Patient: sex F, age 76
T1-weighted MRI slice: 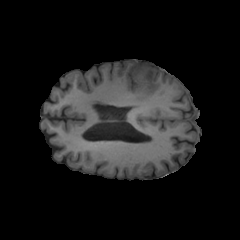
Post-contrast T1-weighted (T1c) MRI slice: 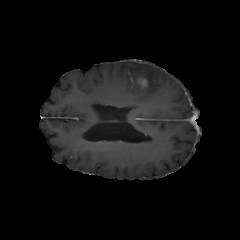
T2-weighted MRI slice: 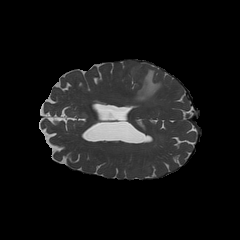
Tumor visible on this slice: yes
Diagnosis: Glioblastoma, IDH-wildtype
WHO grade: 4